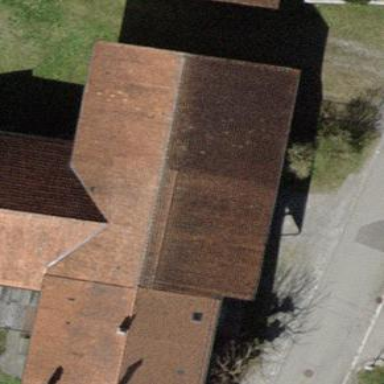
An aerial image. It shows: Gabled roof on farm auxiliary building.